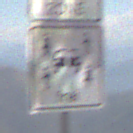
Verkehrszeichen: CarsharingfahrzeugeFrei
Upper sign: BeginnEingeschraenktesHalteverbotZone
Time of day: Midday
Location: Outdoor (Nature)
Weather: Clear
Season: NotSpecified
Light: Natural